Field crop: maize
Growth stage: 2
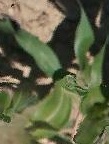
Species: maize